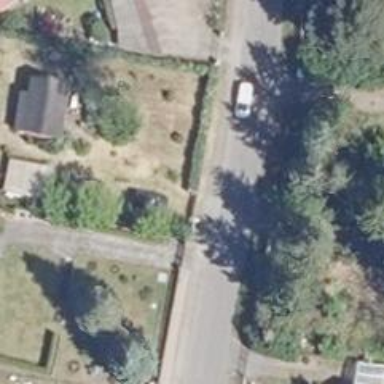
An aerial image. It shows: Residential road with asphalt surface. Sidewalk is present on the left side.